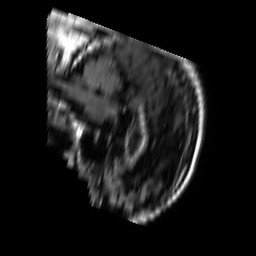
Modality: FLAIR
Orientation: sagittal
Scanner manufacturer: philips
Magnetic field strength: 1.5 T
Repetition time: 6 s
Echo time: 0.12 s